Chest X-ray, AP view. Patient: 53 years old, sex M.
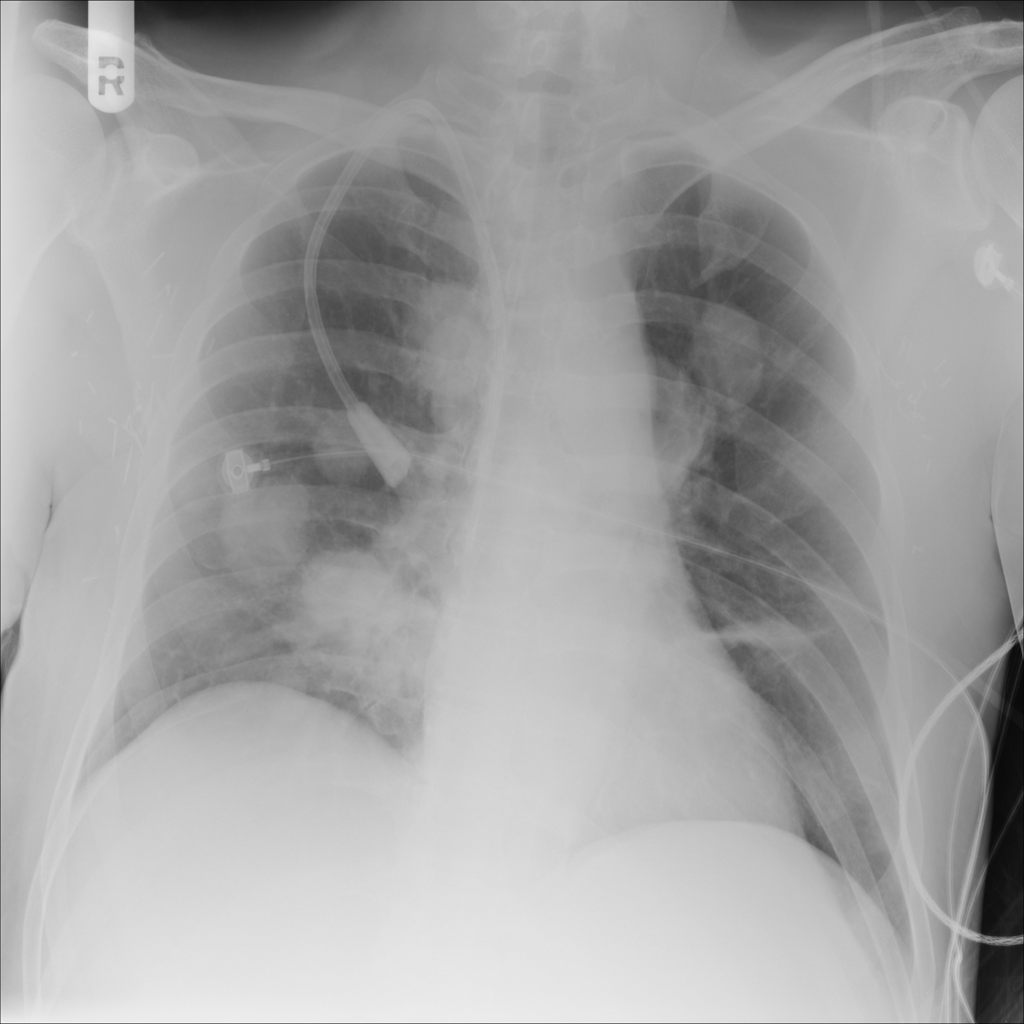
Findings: Atelectasis